Question: I have read a lot about this but it still doesn't work.
I'm just trying to select a database to create a new table in, I try:
'''
$db = mysqli_select_db("test");
if(!$db) {
echo "error: " . mysqli_error($db);
}
'''
But I still get an error (and mysqli_error($db) doesn't seem to work).
Of course I have already connected to it:
'''
$con=mysqli_connect("localhost", "administrator", "****");
'''
On phpMyAdmin I have these databases:

Why can't I select "test" ?
And creating a database doesn't work because I don't have the rights, as you can see.
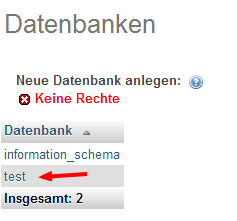
Answer: The procedular signature of this function is:
'''
bool mysqli_select_db ( mysqli $link , string $dbname )
'''
So you will have to provide the resource you got back from the 'mysqli_connect()' to make it work. Something like this:
'''
$con = mysqli_connect("localhost", "administrator", "****");
$success = mysqli_select_db($con, "test");
'''
Alternatively you could specify the database on the connect call with a 4th argument:
'''
$con = mysqli_connect("localhost", "administrator", "***", "test");
'''
See the <URL>.